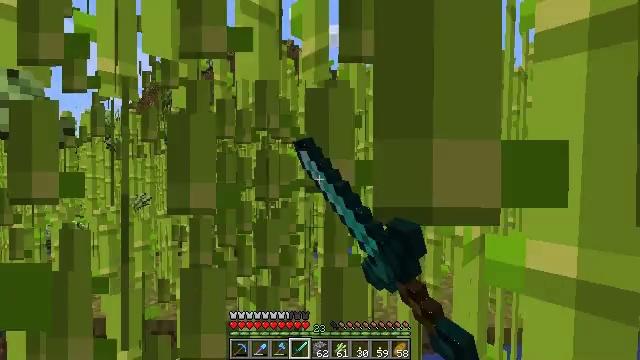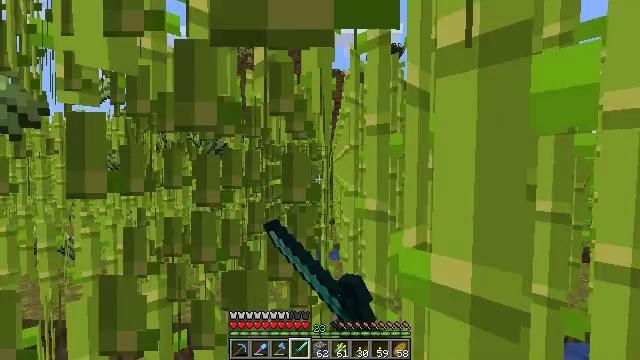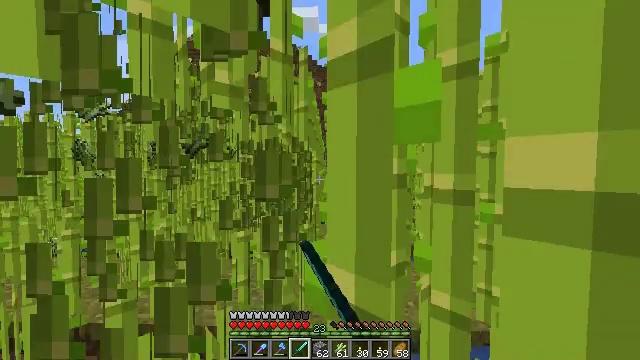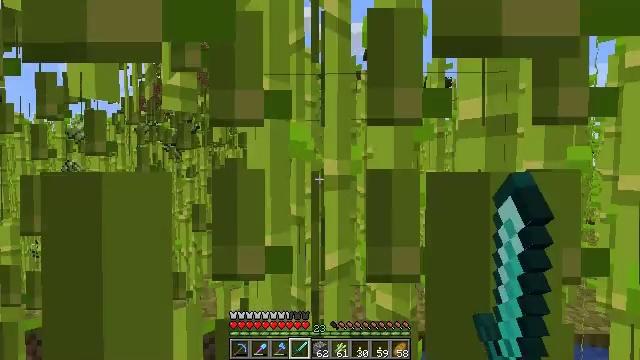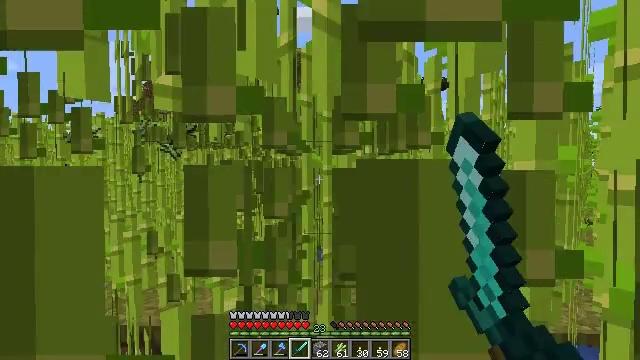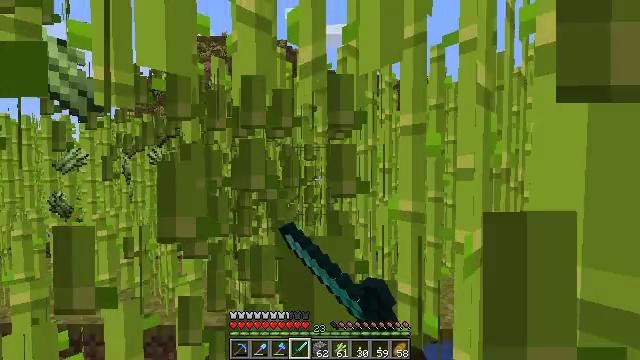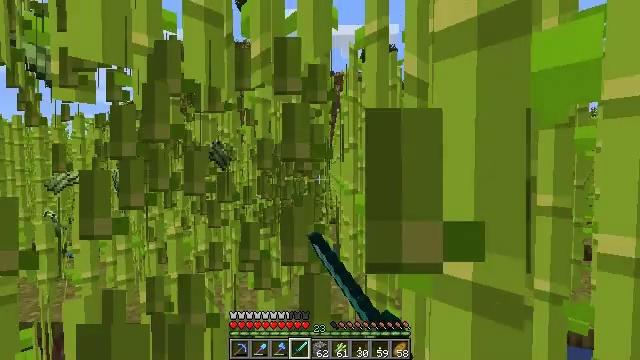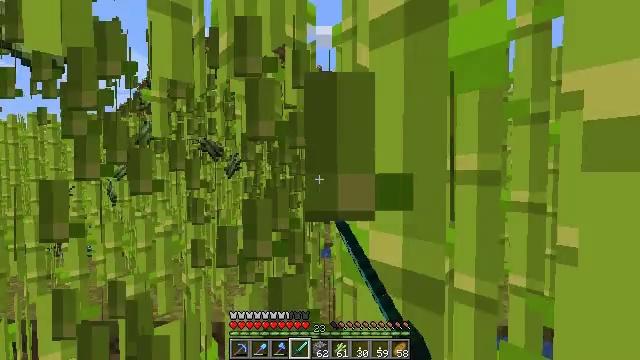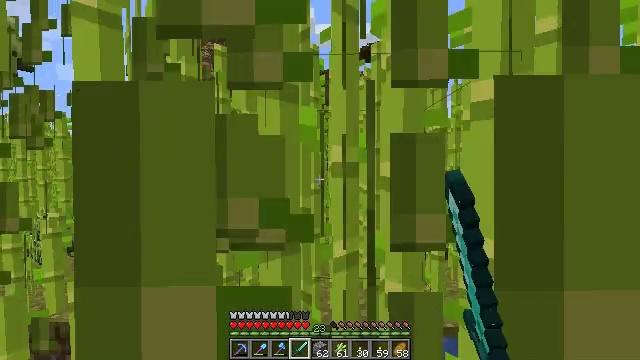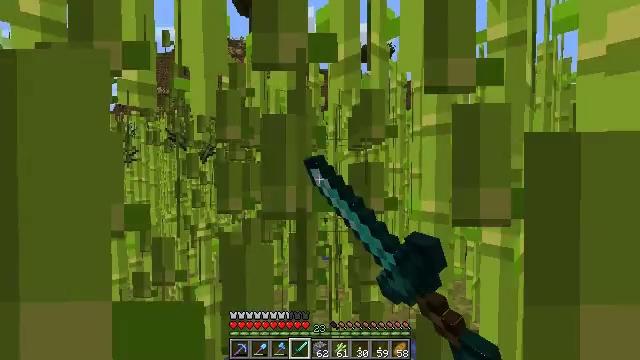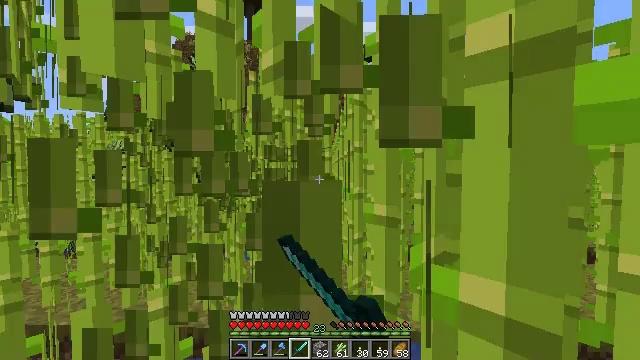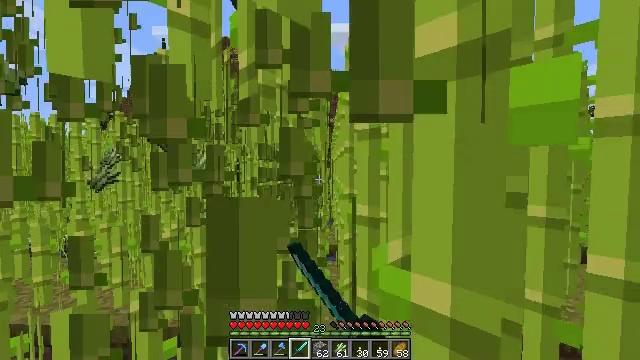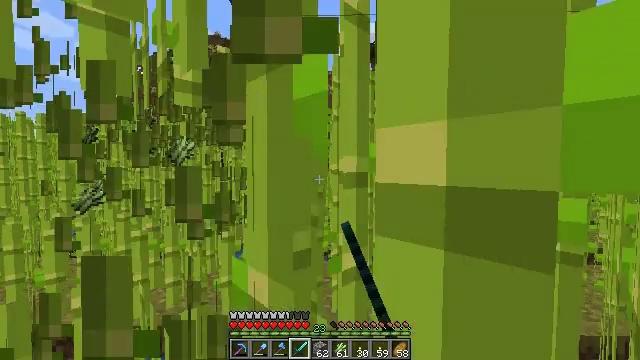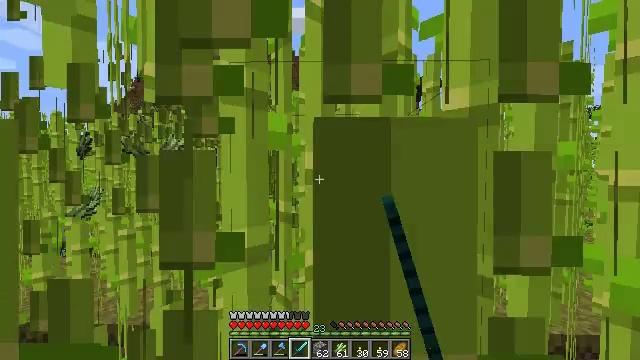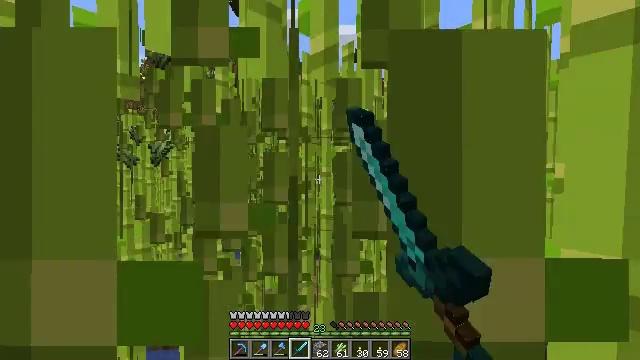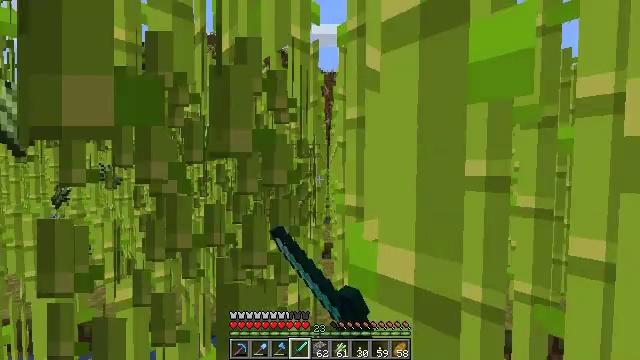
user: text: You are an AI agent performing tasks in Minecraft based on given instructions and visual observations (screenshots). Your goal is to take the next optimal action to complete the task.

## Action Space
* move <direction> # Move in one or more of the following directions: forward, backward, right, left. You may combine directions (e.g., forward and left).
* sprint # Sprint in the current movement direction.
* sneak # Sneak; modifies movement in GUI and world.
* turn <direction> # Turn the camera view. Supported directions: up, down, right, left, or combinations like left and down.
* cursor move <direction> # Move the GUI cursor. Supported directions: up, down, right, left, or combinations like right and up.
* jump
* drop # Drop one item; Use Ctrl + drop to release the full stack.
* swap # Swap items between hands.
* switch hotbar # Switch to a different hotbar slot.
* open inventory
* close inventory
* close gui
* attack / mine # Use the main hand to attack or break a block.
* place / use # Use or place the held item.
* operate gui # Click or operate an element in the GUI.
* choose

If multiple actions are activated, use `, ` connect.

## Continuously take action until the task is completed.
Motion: motion action
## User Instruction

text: Cut down the sugar cane stalks.
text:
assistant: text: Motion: move right, attack / mine
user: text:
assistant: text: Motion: move right, attack / mine
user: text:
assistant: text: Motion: move right, attack / mine
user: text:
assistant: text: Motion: move right, attack / mine
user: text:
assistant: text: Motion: move right, attack / mine
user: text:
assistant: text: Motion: move right, attack / mine
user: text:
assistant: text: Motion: move right, attack / mine
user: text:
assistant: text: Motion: move right, attack / mine
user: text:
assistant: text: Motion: move right, attack / mine
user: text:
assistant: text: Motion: move right, attack / mine
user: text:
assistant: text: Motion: move right, attack / mine
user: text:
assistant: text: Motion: move right, attack / mine
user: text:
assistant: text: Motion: move right, attack / mine
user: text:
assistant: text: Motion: move right, attack / mine
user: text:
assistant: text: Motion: move right, attack / mine
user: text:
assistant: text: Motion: move right, attack / mine
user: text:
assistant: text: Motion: move right, attack / mine
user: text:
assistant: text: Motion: move right, attack / mine
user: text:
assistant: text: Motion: move right, attack / mine
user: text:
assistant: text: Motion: move right, attack / mine
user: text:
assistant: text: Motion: move right, attack / mine
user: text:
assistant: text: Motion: move right, attack / mine
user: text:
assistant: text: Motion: move right, attack / mine
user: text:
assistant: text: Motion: move right, attack / mine
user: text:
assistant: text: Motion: move right, attack / mine
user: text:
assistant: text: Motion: move right, attack / mine
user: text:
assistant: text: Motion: move right, attack / mine
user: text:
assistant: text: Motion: move right, attack / mine
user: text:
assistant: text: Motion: move right, attack / mine
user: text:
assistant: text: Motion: move right, attack / mine